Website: bh-photo
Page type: customer-info-address
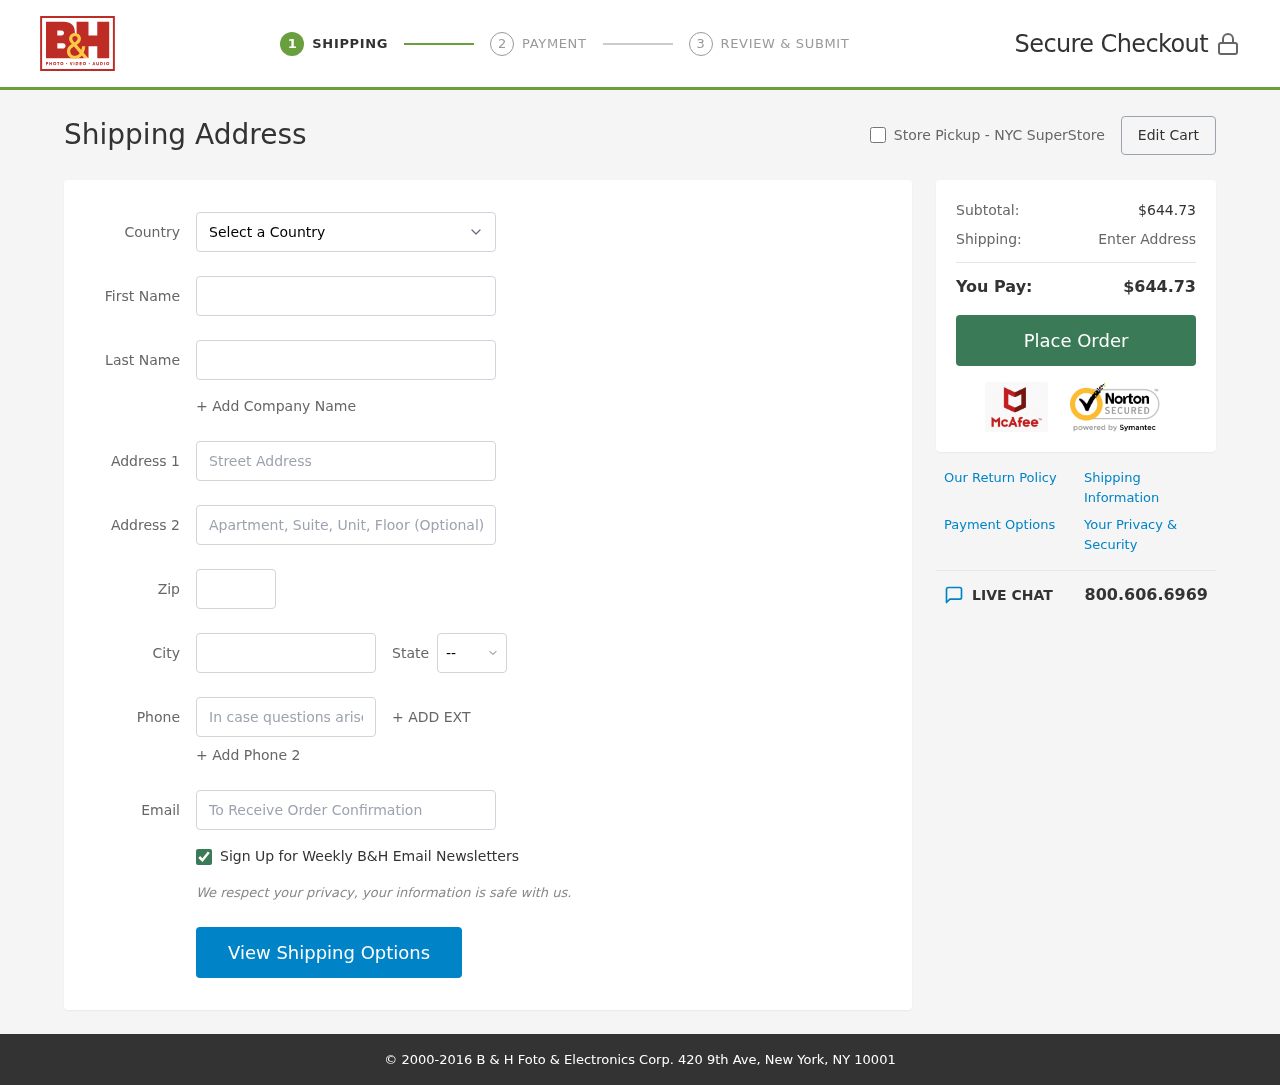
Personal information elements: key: PII_CITY
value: Melissabury
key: PII_COUNTRY
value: United States
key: PII_EMAIL
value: erin_ochoa@yahoo.com
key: PII_FIRSTNAME
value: Erin
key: PII_LASTNAME
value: Ochoa
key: PII_PHONE
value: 5032975417
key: PII_POSTCODE
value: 88393
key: PII_STATE_ABBR
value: KY
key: PII_STREET
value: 134 Floyd Walks Apt. 900
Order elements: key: ORDER_SUBTOTAL
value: $644.73
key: ORDER_TOTAL
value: $644.73